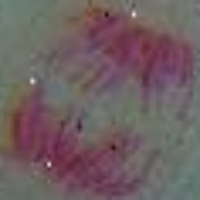
Label: anaphase